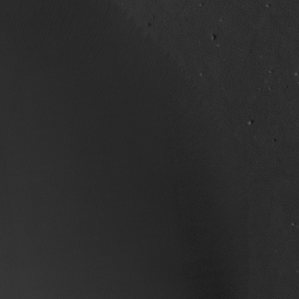
Label: non_frost